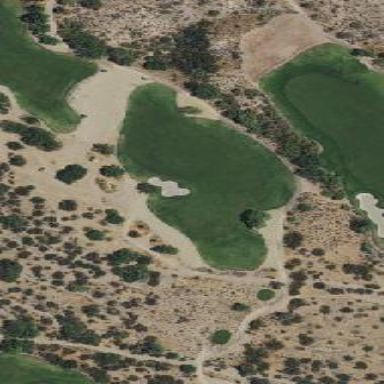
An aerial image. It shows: Rough area in golf course.